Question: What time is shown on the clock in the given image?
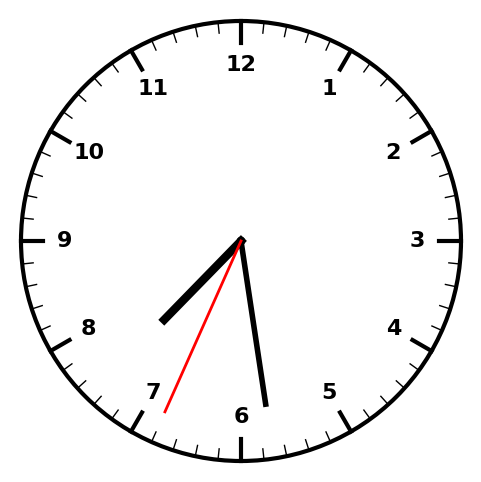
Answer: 07:28:34